Question: I'm new to android and I'm having problems understanding how to animate canvas.
basically i have drawn a red ball and a stair when the ball should drop from the stair
here's what it looks like.

can anyone help me on what method i should use? if you can provide me with a source code that would be very helpful.
here are my source code:
'''
package com.ballandstair;
import android.content.Context;
import android.graphics.Canvas;
import android.graphics.Color;
import android.graphics.Paint;
import android.graphics.Path;
import android.view.View;
public class DrawingView extends View {
DrawingView(Context context) {
super(context);
}
protected void onDraw(Canvas canvas){
super.onDraw(canvas);
Paint paint = new Paint();
Path path = new Path();
paint.setStyle(Paint.Style.FILL);
paint.setColor(Color.RED);
paint.setAntiAlias(true);
canvas.drawCircle(100, 50, 25, paint);
paint.setColor(Color.BLUE);
paint.setStyle(Paint.Style.FILL);
path.moveTo(75, 75);
path.lineTo(125, 75);
path.lineTo(125, 125);
path.lineTo(175, 125);
path.lineTo(175, 175);
path.lineTo(225, 175);
path.lineTo(225, 225);
path.lineTo(275, 225);
path.lineTo(275, 275);
path.lineTo(325, 275);
path.lineTo(325, 325);
path.lineTo(75, 325);
path.close();
canvas.drawPath(path, paint);
}
}
'''
'''
package com.ballandstair;
import android.app.Activity;
import android.os.Bundle;
public class MainActivity extends Activity {
@Override
public void onCreate(Bundle savedInstanceState) {
super.onCreate(savedInstanceState);
DrawingView drawing = new DrawingView(this);
setContentView(drawing);
}
}
'''
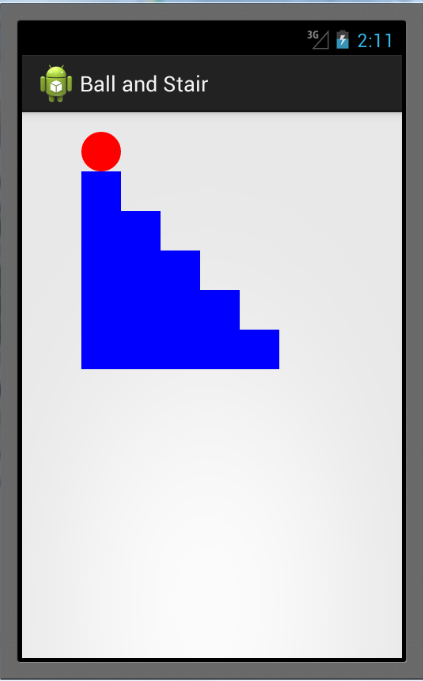
Answer: You will need to do (at least) two things:
1. Modify your code so that the position of the ball is variable. This should not be too hard.
2. Have a way of updating the variable(s) that define the ball position and triggering redraws of your custom view so that over time the ball appears to follow the path you want.
The second step requires a little care. You might be tempted to write a loop that invokes 'Thread.sleep(frameRate)' (where 'frameRate' is the number of milliseconds between frames), updates the ball position, and then calls 'invalidate()' for your custom view to trigger a repaint. The problem with this is that you cannot pause the event thread. There are (again) two ways of dealing with this:
1. Create a worker thread that has the animation loop. It cannot call invalidate() directly, but it can call postInvalidate() to the same effect.
2. Declare a Runnable that in its run() method updates the ball position, calls invalidate(), and then asks the view to run the Runnable itself again after a delay of frameRate (by calling postDelayed()).
Both methods are reasonable approaches. You will also need logic to know when the animation should end, and you might want to give the user control over when it starts or to allow replay.